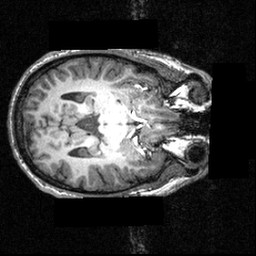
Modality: T1w
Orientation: axial
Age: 20
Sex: male
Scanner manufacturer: siemens
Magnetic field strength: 3.951 T
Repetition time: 1.5 s
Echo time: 0.00335 s